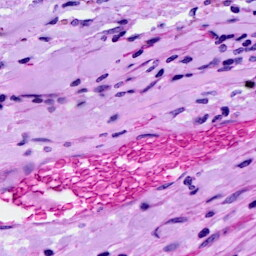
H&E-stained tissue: Ovarian